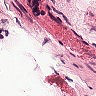
Metastatic tissue present: no